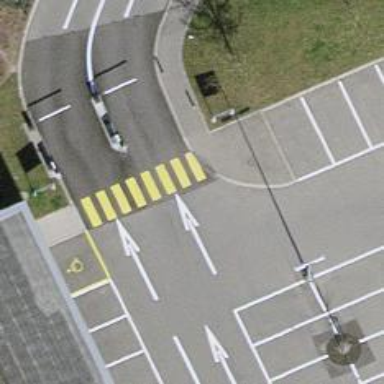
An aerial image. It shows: Uncontrolled footway crossing with markings.